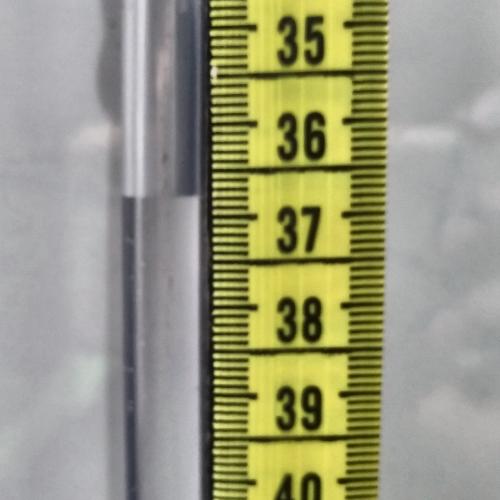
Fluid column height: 36.8 cm